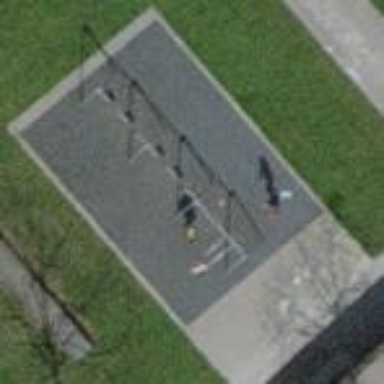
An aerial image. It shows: Playground area for leisure activities on the land.